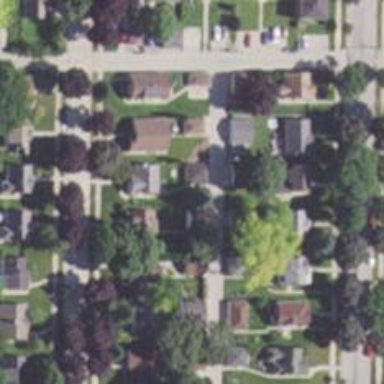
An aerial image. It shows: Sidewalk.